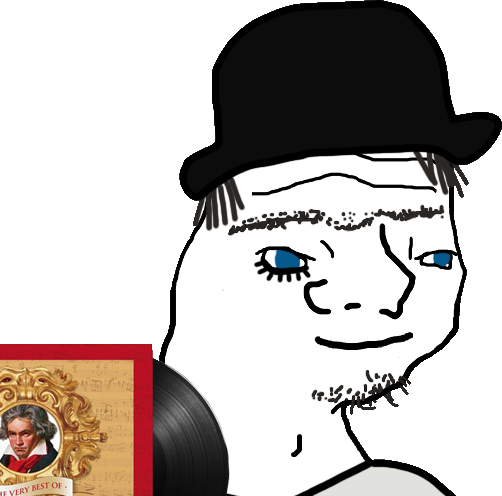
Label: 5_Boomer